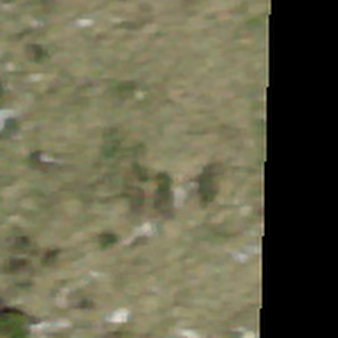
Label: other